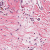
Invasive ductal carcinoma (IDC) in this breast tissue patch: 0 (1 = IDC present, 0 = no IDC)